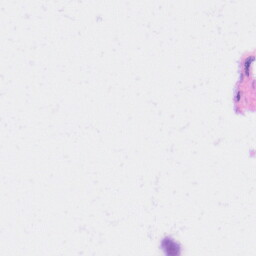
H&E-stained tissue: Liver